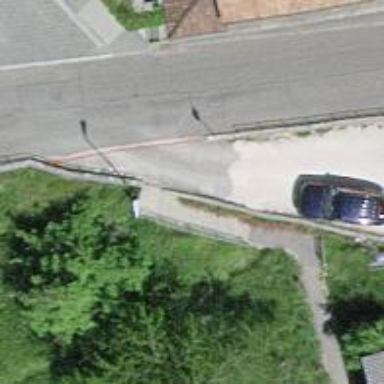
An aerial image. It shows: Steps with asphalt surface.